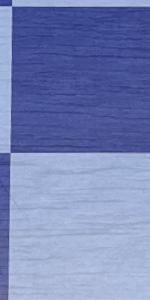
Label: Empty